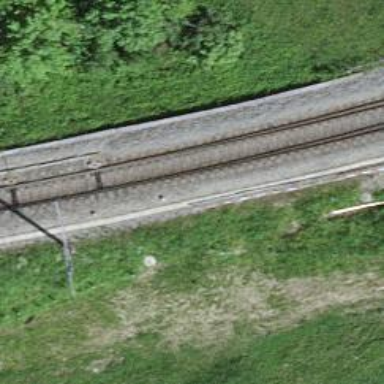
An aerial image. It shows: Railway switch.